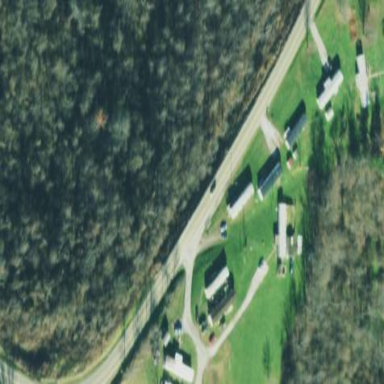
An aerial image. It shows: Trailer park.